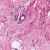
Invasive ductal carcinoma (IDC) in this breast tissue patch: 0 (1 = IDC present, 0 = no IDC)